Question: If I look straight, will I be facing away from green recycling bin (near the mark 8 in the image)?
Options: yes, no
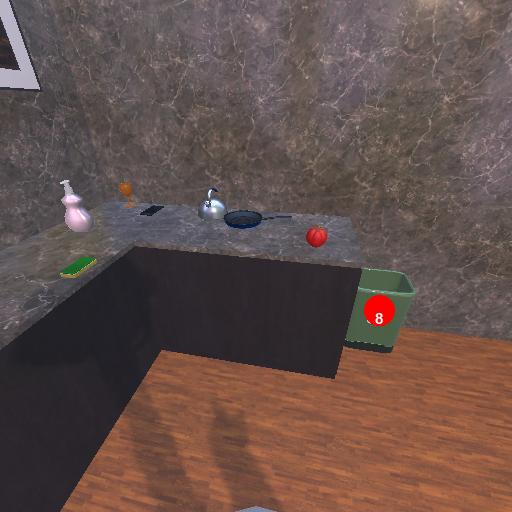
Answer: yes